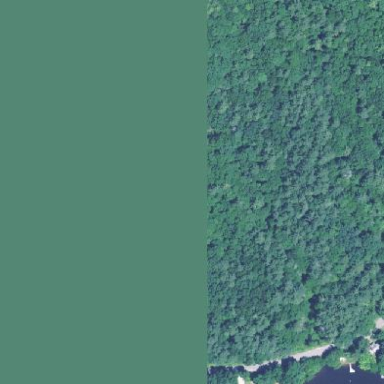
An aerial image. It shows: Nature reserve surrounded by woodland.